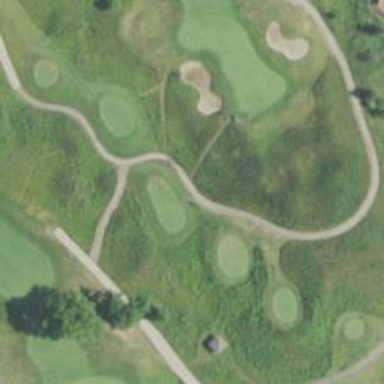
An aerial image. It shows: Path used for both walking and golf.